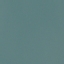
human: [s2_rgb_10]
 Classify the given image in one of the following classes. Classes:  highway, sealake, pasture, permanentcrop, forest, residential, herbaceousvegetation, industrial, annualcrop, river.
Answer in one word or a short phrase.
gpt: SeaLake